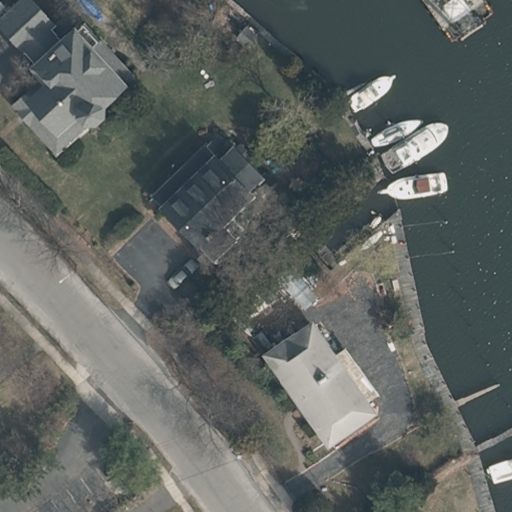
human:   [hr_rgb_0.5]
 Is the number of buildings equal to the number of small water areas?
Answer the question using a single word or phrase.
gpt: no

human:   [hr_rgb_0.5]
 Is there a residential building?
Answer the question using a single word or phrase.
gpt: yes

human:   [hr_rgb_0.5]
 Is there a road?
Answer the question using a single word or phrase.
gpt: yes

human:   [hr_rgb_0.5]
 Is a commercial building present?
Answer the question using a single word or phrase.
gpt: no

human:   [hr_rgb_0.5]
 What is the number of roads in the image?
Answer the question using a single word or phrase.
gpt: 1

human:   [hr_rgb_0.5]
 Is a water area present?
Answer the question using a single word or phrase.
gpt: no

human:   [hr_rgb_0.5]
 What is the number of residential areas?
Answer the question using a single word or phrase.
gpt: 1

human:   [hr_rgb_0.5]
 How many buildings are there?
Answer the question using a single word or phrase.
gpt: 4

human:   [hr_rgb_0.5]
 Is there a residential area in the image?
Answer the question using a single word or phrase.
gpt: yes

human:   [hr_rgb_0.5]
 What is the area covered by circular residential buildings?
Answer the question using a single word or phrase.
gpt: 0m2

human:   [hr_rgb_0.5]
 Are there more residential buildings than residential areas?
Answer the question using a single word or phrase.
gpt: yes

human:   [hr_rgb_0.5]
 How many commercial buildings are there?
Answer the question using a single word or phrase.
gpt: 0

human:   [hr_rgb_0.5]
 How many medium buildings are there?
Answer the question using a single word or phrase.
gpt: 2

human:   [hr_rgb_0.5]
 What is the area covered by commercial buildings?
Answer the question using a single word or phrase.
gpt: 0m2

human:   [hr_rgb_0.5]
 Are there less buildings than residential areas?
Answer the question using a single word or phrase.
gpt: no

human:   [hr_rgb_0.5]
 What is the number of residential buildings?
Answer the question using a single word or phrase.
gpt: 3

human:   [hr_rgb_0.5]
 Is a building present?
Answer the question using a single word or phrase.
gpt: yes

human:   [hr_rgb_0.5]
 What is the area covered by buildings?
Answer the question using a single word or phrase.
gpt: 684m2

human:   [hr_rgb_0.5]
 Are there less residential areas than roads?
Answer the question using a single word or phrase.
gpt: no

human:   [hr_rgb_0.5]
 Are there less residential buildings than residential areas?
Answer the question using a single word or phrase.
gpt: no

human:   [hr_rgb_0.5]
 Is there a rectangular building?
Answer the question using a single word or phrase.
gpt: yes

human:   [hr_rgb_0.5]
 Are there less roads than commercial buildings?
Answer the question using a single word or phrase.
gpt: no

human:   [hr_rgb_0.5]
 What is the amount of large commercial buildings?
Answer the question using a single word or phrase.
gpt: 0

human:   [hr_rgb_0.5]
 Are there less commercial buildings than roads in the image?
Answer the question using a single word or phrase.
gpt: yes

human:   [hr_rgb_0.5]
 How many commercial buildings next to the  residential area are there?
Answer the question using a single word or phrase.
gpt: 0

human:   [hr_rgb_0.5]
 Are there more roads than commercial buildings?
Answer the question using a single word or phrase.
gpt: yes

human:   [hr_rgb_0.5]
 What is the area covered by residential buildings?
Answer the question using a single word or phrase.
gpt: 654m2

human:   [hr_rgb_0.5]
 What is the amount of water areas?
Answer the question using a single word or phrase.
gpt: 0

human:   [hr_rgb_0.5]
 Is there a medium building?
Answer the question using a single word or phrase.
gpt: yes

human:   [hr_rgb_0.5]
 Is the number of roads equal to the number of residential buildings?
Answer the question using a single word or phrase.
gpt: no

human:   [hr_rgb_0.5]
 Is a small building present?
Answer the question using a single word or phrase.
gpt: yes

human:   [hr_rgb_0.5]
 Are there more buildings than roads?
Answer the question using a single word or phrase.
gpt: yes

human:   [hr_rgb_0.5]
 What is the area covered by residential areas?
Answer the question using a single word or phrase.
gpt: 8109m2

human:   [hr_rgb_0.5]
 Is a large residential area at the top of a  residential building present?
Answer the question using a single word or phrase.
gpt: yes

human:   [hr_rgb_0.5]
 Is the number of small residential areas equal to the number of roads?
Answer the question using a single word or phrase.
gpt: no

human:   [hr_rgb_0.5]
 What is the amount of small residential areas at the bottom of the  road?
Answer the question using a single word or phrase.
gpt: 0

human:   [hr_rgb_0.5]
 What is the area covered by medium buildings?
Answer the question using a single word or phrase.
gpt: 651m2

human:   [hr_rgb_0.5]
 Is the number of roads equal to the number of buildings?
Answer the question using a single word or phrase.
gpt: no

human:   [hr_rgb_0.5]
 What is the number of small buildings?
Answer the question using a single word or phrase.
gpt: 2

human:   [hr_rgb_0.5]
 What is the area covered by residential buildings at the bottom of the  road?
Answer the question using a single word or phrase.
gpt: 0m2

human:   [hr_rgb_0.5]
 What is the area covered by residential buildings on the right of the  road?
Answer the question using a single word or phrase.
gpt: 651m2

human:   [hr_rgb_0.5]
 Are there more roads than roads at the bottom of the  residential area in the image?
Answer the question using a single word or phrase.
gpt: no

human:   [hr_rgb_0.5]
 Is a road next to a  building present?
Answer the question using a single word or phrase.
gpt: yes

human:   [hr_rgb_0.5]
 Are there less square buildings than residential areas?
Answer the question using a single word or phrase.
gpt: yes

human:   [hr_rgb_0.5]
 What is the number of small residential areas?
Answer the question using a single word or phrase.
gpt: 0

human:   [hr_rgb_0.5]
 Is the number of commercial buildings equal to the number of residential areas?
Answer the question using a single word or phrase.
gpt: no

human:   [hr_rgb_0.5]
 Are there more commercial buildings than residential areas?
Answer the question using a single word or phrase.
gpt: no

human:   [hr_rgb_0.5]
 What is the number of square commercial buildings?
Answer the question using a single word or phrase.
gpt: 0

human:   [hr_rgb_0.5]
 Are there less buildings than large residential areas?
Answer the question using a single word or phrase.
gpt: no

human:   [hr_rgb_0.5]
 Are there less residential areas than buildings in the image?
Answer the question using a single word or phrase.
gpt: yes

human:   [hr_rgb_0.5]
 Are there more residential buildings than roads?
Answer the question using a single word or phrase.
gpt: yes

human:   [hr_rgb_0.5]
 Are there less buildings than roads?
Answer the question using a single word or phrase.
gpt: no

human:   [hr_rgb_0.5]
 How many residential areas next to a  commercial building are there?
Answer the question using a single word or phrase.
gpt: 0

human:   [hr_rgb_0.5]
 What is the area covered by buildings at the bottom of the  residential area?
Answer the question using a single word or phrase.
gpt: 684m2

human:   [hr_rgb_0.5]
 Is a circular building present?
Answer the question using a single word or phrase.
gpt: no

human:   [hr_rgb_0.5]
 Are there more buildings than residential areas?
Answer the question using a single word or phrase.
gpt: yes

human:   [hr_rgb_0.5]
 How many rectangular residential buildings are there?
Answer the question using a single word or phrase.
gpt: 1

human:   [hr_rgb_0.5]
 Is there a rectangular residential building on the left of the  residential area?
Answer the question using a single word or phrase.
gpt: no

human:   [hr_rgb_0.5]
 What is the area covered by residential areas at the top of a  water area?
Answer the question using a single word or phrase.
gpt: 0m2

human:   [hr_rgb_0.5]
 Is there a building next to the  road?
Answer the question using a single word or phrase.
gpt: yes

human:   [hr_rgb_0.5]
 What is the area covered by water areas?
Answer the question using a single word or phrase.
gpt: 0m2

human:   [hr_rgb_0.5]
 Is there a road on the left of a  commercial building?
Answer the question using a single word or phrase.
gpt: no

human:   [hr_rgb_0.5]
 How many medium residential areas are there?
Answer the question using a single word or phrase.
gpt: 0

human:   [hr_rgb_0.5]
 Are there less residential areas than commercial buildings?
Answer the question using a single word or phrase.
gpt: no